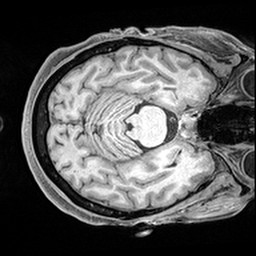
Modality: T1w
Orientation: axial
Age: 70
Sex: female
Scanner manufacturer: siemens
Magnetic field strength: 3 T
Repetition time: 2.4 s
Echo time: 0.0022 s